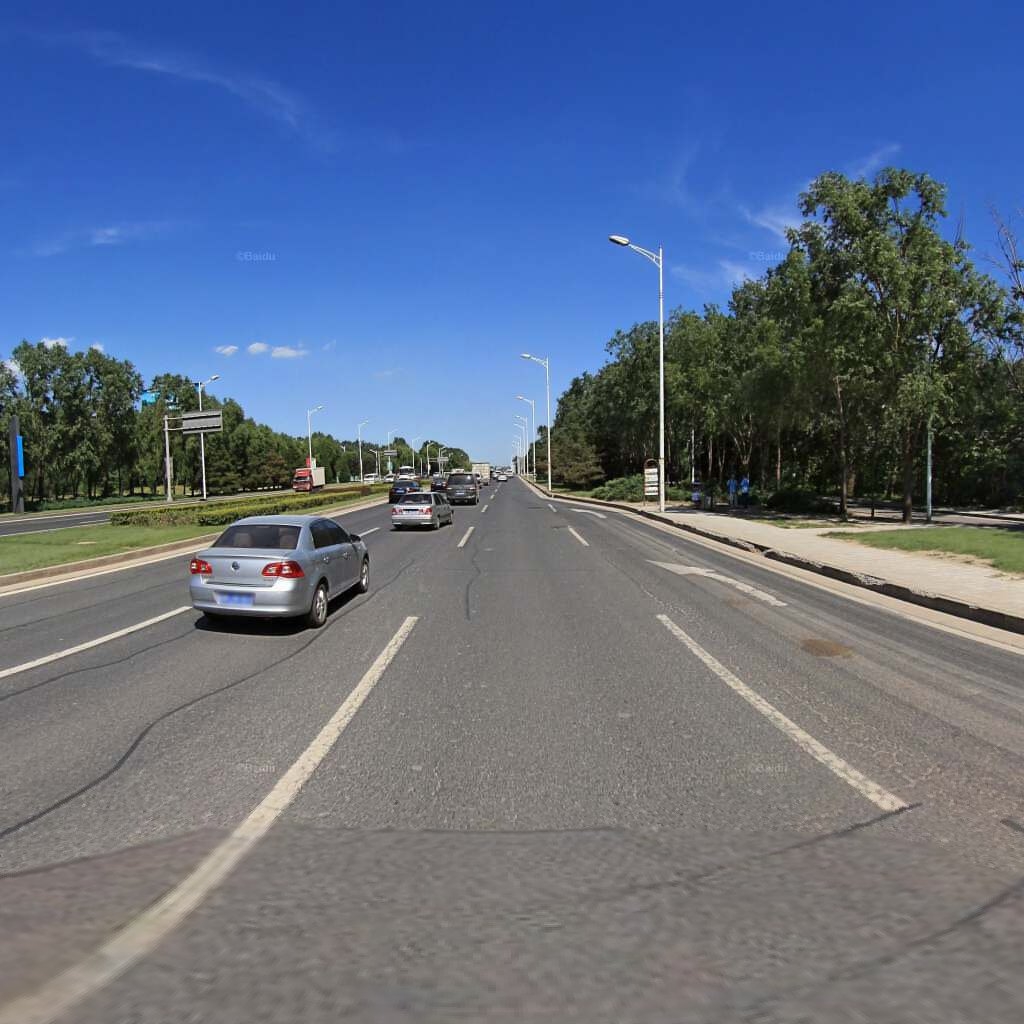
Region: Haidian
Road damage annotations: longitudinal patch, longitudinal patch, longitudinal patch, transverse patch